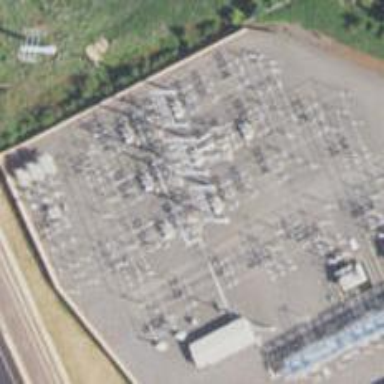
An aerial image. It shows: Switch for power supply.